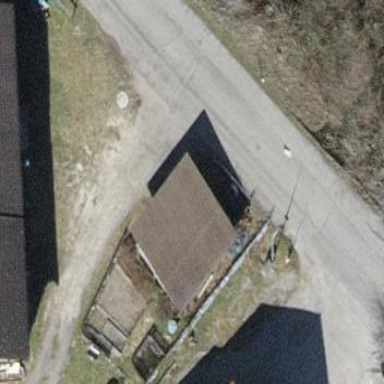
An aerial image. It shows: Garage.